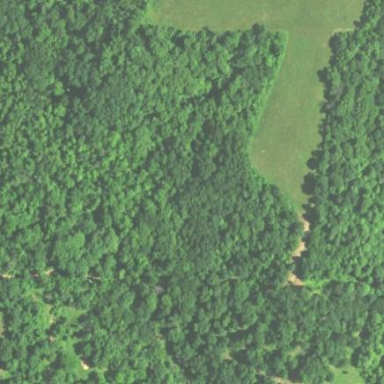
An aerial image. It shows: Serene woodland landscape.